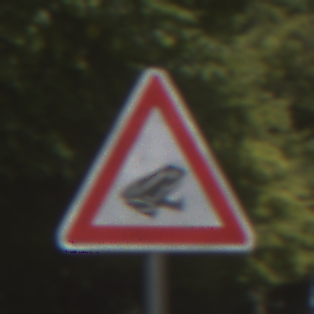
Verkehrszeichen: AmphibienwanderungLinks
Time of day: Midday
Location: Outdoor (RoadRail)
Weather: Clear
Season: NotSpecified
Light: Natural